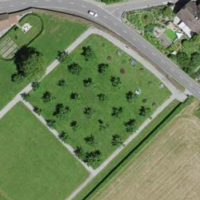
EUNIS habitat code: 53
Species observed at this site:
Cydonia oblonga